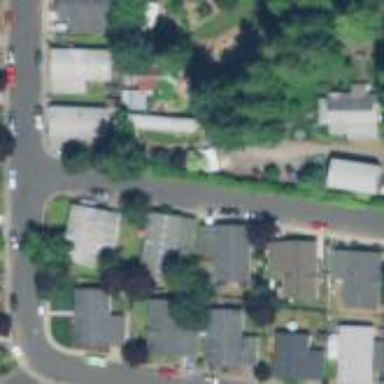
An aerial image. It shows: Residential area designated as trailer park.